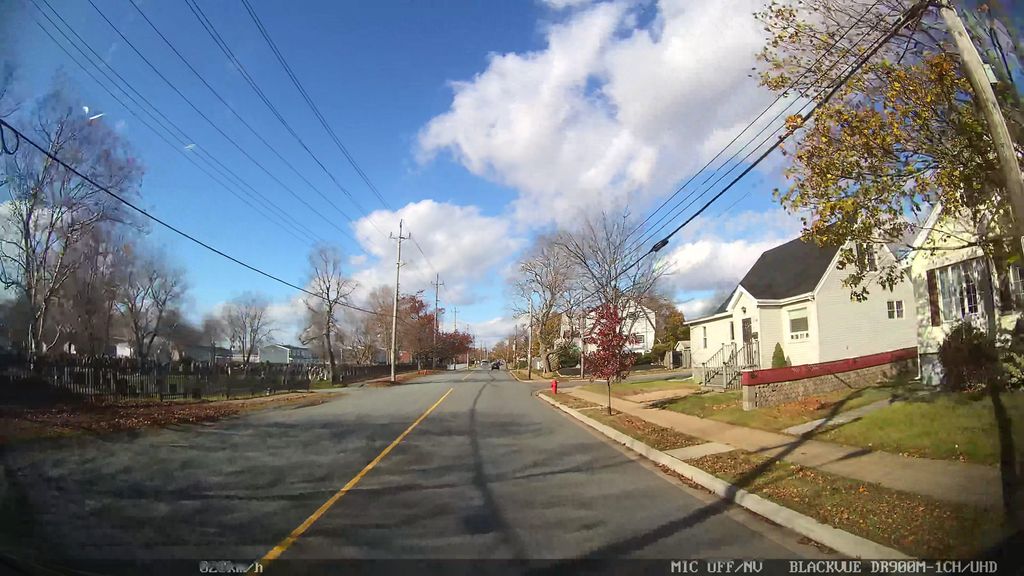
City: halifax